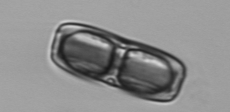
Label: Ephemera